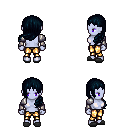
a pixel art fantasy rpg character, female body template, dark elf, purple skin, steel arm armor, gold greaves, raven left-swept hairstyle, gray slippers, four views (front, back, left, right), 2x2 character sprite sheet, small pixel art, hard edges, no anti-aliasing